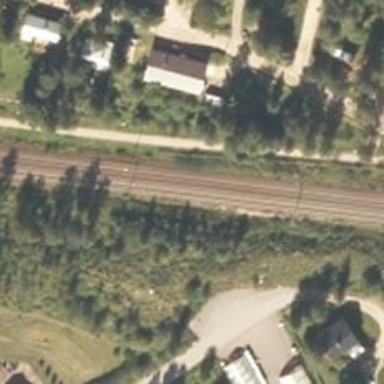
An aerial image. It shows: Railway track with continuous electrified contact lines.